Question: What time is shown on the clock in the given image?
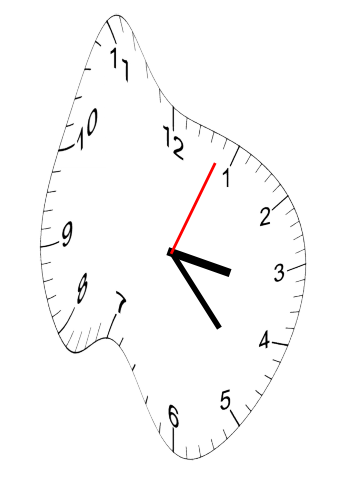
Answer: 03:23:04